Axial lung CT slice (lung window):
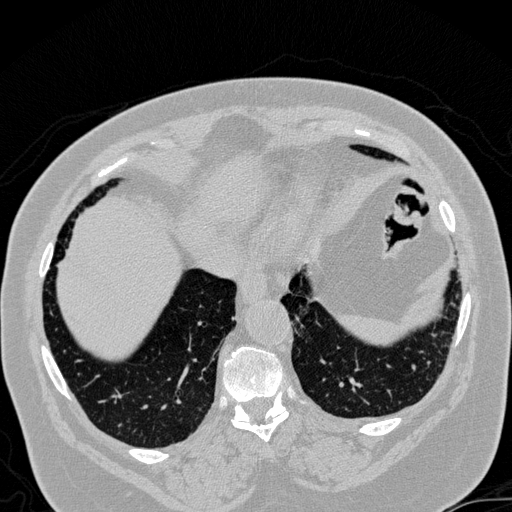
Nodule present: no